Question: Not a Drupal question, but probably a CSS/HTML question:
I have written a module for Drupal 7 with Bartik theme, which displays a button "Show". When clicked it will fetch JSON data from a PHP script and generate a HTML table as string and finally display that table inside (or instead?) of a '<div id="top"></div>'
This whole complex stuff (at least for me) works surprisingly fine:

However I have this minor cosmetic problem: I can not get rid of the fine white line between the tabel cells.
I've added '<table border="0" cellspacing="0"' inline - this doesn't help.
I've added an id to the table '<table id="last"' and CSS-code:
'''
#last {
border:0;
cell-spacing:0;
}
'''
but this doesn't work either.
When I inspect in Mozilla Firebug or Chrome dev. console - <URL> are there.
Also, I have a non-Drupal page too - it doesn't show those ugly lines.
Any ideas please?
I've read, there are CSS stylesheets, which supposedly reset everything, but they are probably overkill for my problem.
<URL> works too, but doesn't have the ugly white lines...
I'm not posting the URLs of the above mentioned pages, because they both are in Russian and require registration.
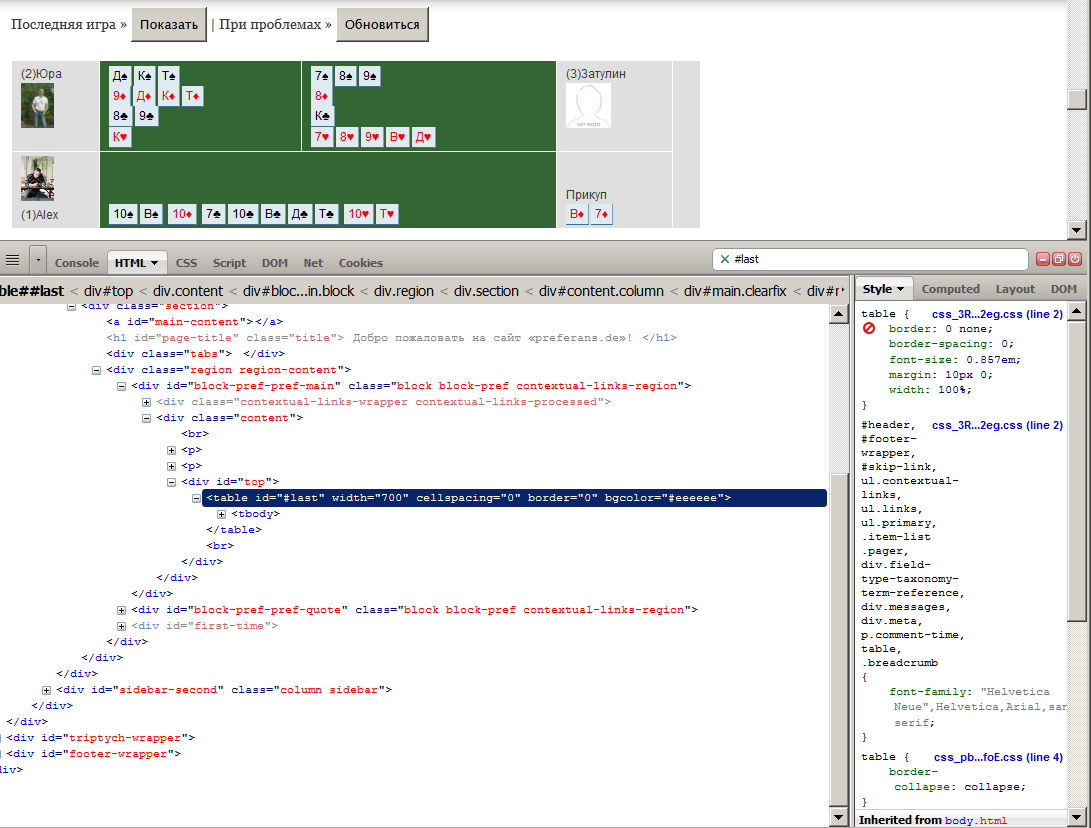
Answer: There does not seem to be any code or URL that actually demonstrates the problem, but you could use the brute-force method of adding the following into the stylesheet:
'''
td { border: none !important; }
'''
It sounds like the problem is caused by some CSS code setting a border on the cells, overriding whatever you might set at the table level.
If this does not help, we at least know that the problem is caused by something else than the table and cell elements (perhaps some elements inside the cells?).
It it does help, inspect the 'td' cells to see what is now causing the borders, and write a stylesheet that is sufficient to override that (or edit the settings that cause the borders).